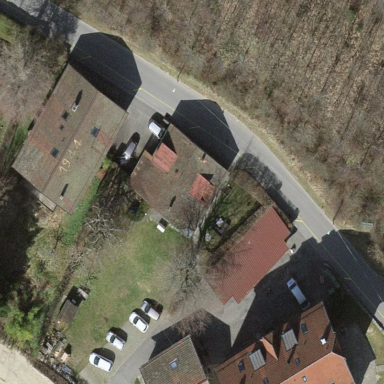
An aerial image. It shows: Gabled roofed house.